Field crop: tomato
Growth stage: 1
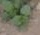
Species: solanum